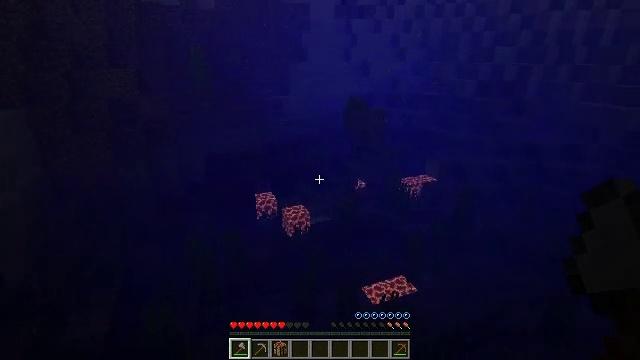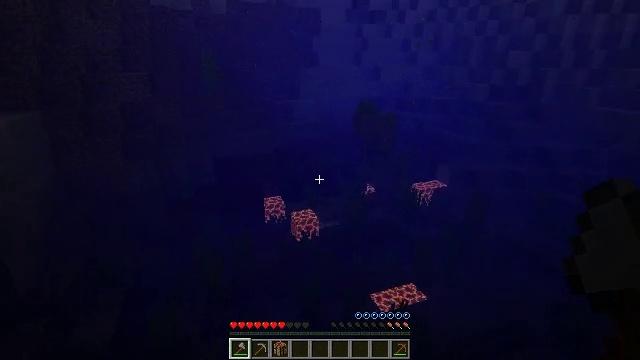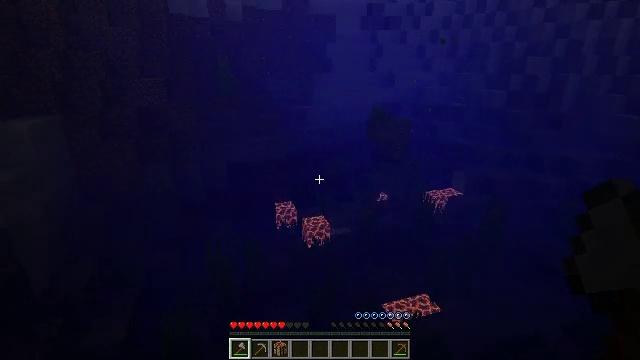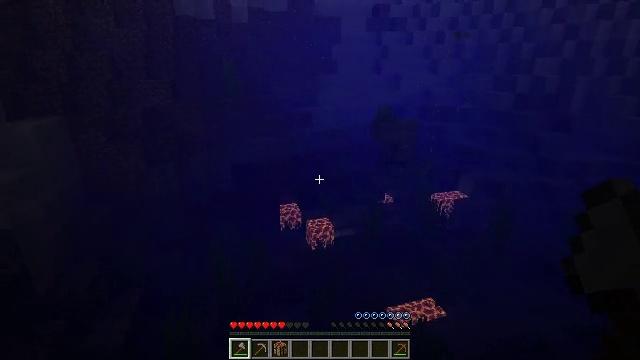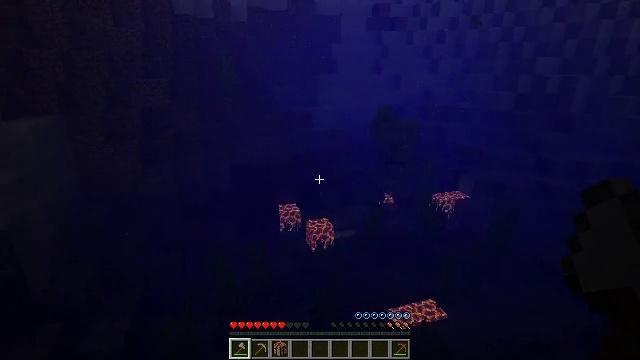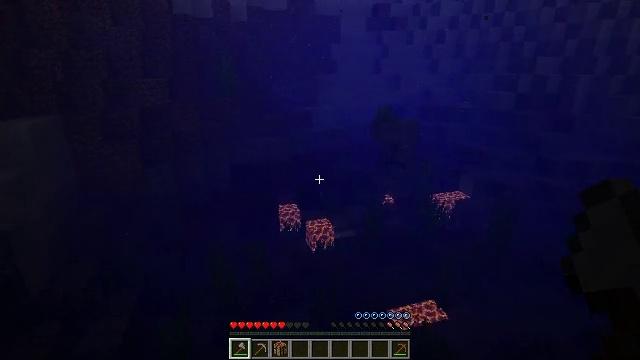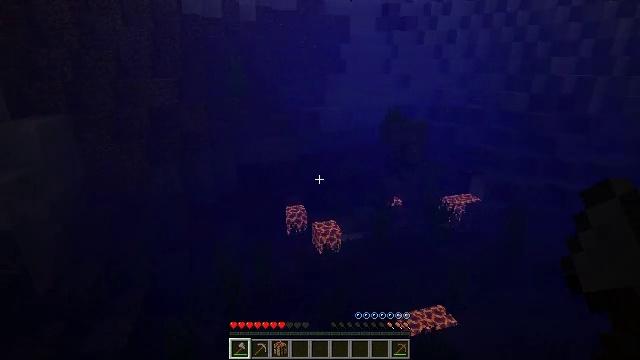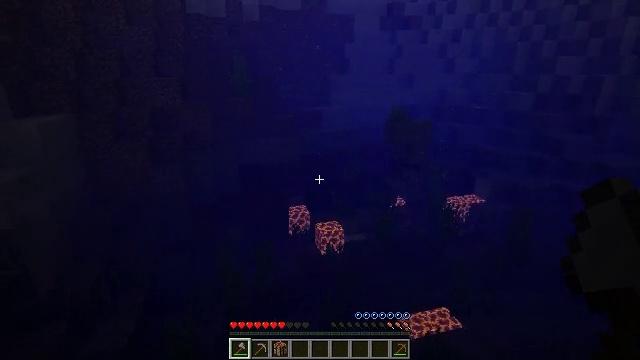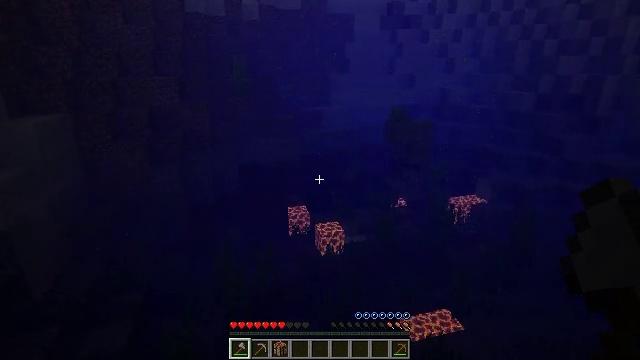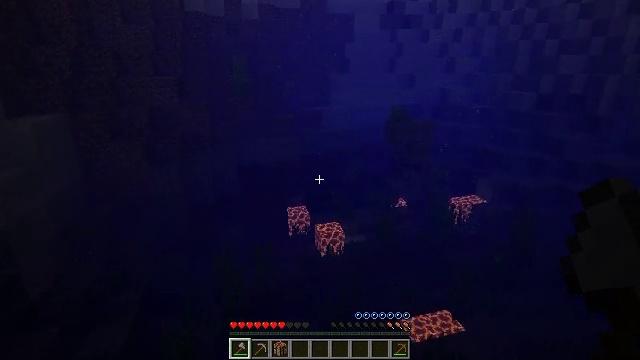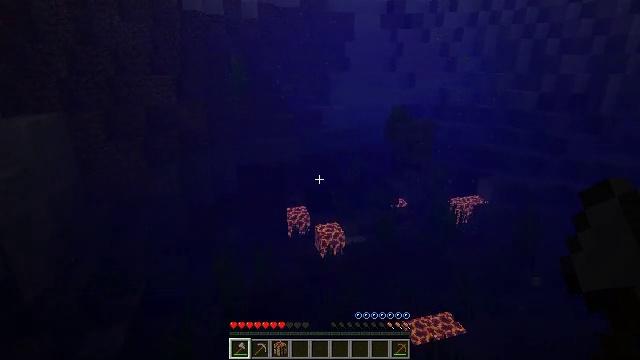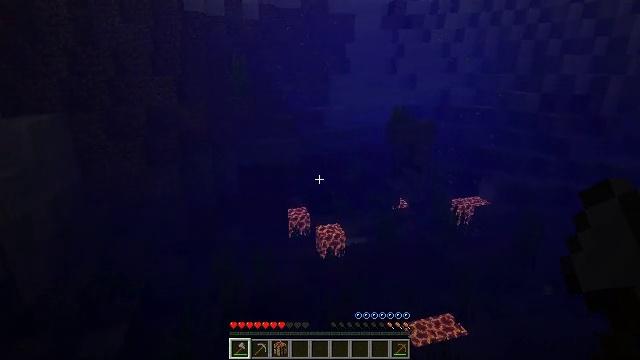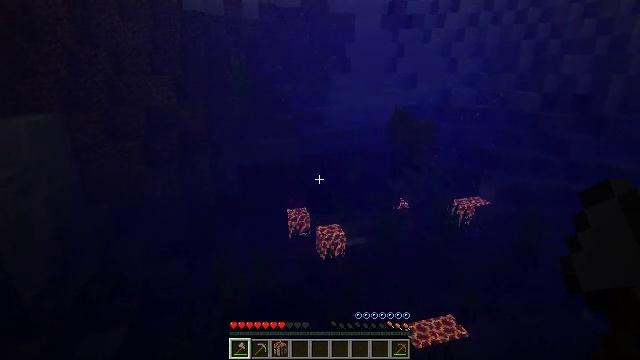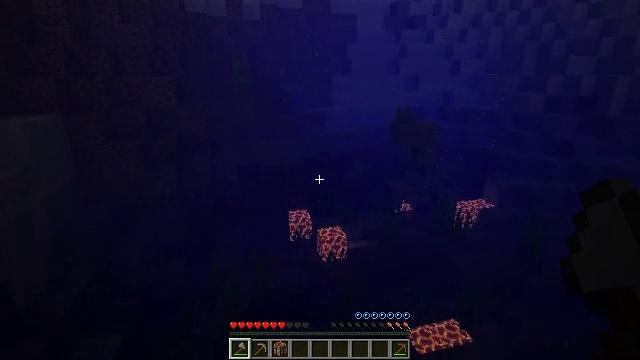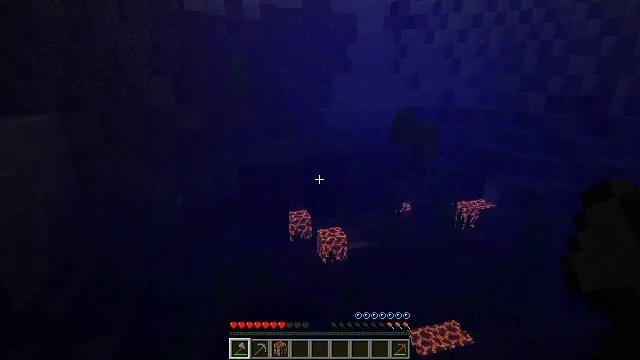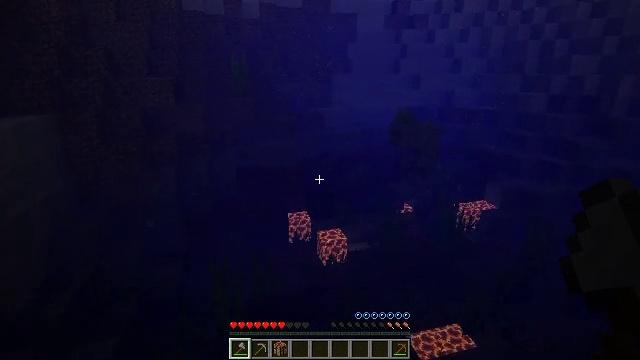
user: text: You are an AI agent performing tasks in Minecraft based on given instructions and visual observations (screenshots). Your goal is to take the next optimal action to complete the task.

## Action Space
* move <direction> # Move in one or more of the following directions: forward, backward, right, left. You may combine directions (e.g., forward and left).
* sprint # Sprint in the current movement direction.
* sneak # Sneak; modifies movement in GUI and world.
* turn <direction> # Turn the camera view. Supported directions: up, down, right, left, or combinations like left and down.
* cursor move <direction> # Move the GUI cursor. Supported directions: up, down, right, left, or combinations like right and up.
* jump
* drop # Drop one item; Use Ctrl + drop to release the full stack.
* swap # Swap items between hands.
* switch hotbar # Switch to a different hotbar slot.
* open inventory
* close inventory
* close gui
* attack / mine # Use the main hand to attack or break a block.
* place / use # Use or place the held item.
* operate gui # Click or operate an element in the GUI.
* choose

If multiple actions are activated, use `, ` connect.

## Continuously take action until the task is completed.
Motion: motion action
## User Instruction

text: Collect seagrass by hand or tool.
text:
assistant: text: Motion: move forward, turn left
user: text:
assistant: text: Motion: move forward, turn left and up
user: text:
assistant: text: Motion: move forward
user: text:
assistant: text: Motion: move forward
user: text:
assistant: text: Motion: move forward
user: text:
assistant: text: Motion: move forward, turn left
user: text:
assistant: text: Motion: move forward
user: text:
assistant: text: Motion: move forward
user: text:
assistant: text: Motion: move forward
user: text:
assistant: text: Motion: move forward
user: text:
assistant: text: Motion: move forward
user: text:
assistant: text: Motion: move forward
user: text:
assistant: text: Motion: move forward
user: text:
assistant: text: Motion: move forward
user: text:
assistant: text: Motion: move forward, jump
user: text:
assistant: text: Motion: move forward, jump
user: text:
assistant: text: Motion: move forward, jump
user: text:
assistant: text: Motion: move forward, jump
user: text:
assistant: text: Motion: move forward, jump
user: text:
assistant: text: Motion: move forward, jump
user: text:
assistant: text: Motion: move forward, jump
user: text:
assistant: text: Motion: move forward, jump
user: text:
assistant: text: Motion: move forward, jump
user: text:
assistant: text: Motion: move forward, jump
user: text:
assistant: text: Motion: move forward, jump
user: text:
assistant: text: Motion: move forward, jump
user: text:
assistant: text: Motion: move forward, jump
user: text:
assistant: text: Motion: move forward, jump
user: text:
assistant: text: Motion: move forward, jump
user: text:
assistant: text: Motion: jump